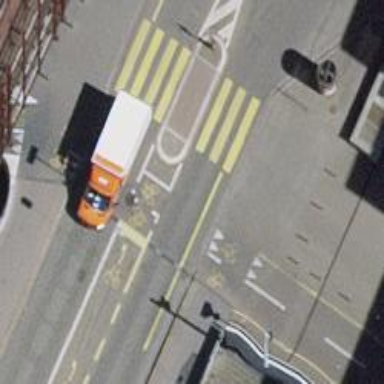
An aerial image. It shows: Asphalt cycleway with sidewalk.